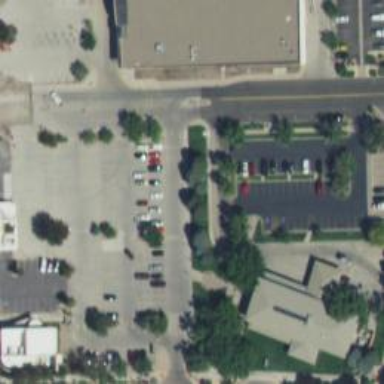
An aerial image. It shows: Parking space.